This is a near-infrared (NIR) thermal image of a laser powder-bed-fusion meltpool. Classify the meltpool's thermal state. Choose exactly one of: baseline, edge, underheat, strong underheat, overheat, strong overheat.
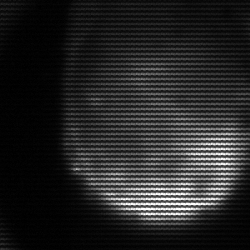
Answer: edge